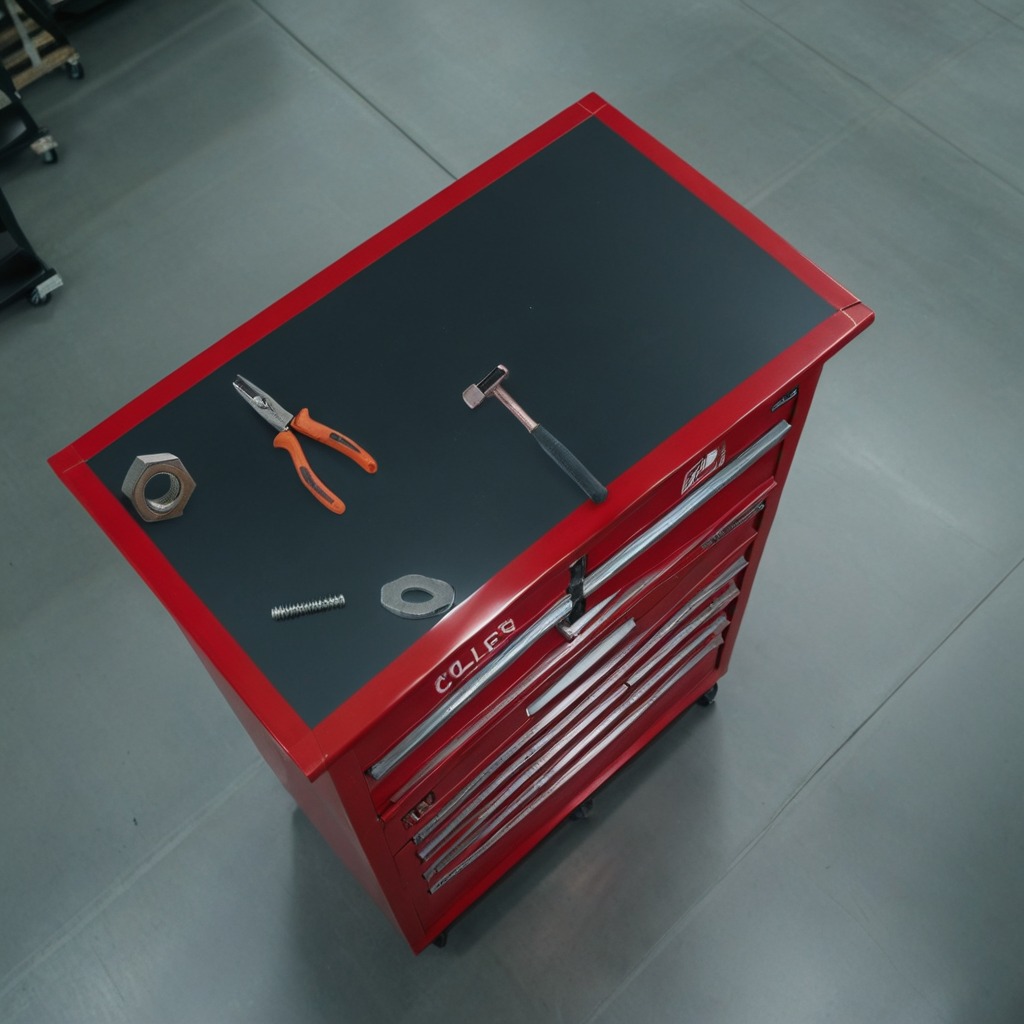
A flat metal washer, a hammer, pliers, a coiled metal spring, and a metal nut are lying on the toolbox surface.